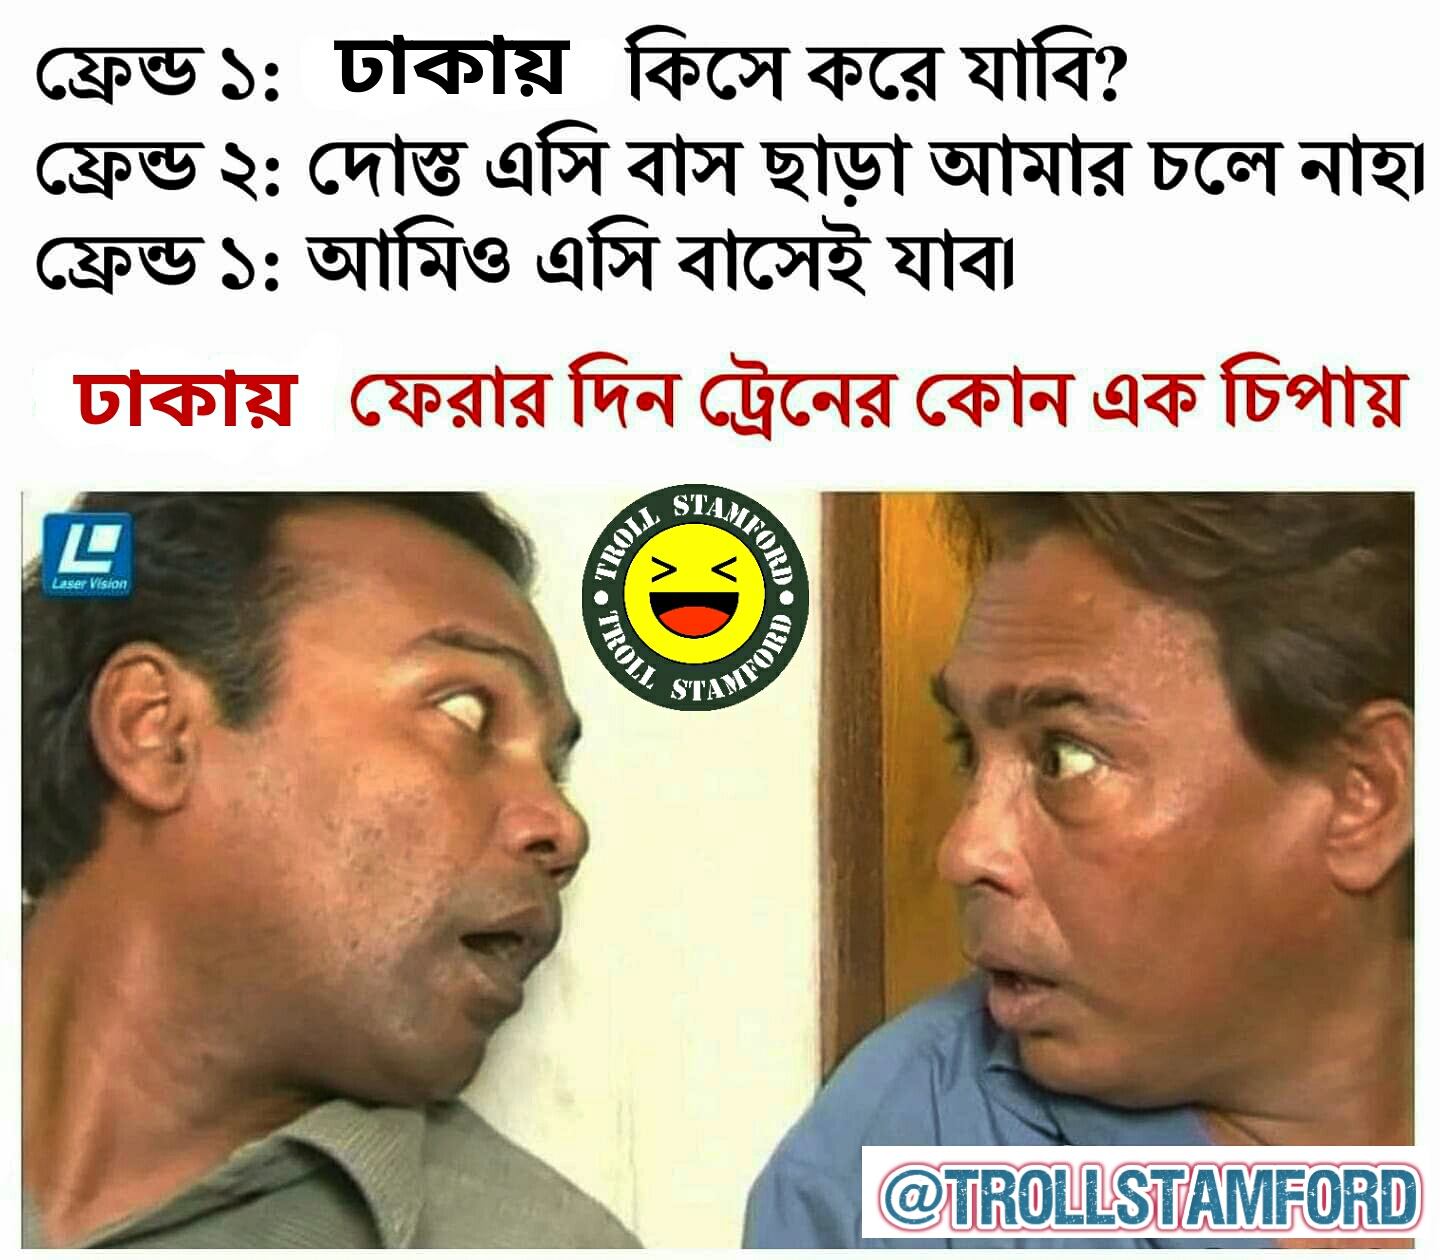
Caption: ফ্রেন্ড  ১ :  ঢাকায় কিসে করে যাবি ?     ফ্রেন্ড ২ :  দোস্ত এসি বাস ছাড়া আমার চলে নাহ ।     ফ্রেন্ড ১ :   আমিও এসি বাসেই যাব ।     ঢাকায় ফেরার দিন ট্রেনের কোন এক চিপায়
Label: non-hate